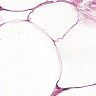
Metastatic tissue present: yes